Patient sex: F
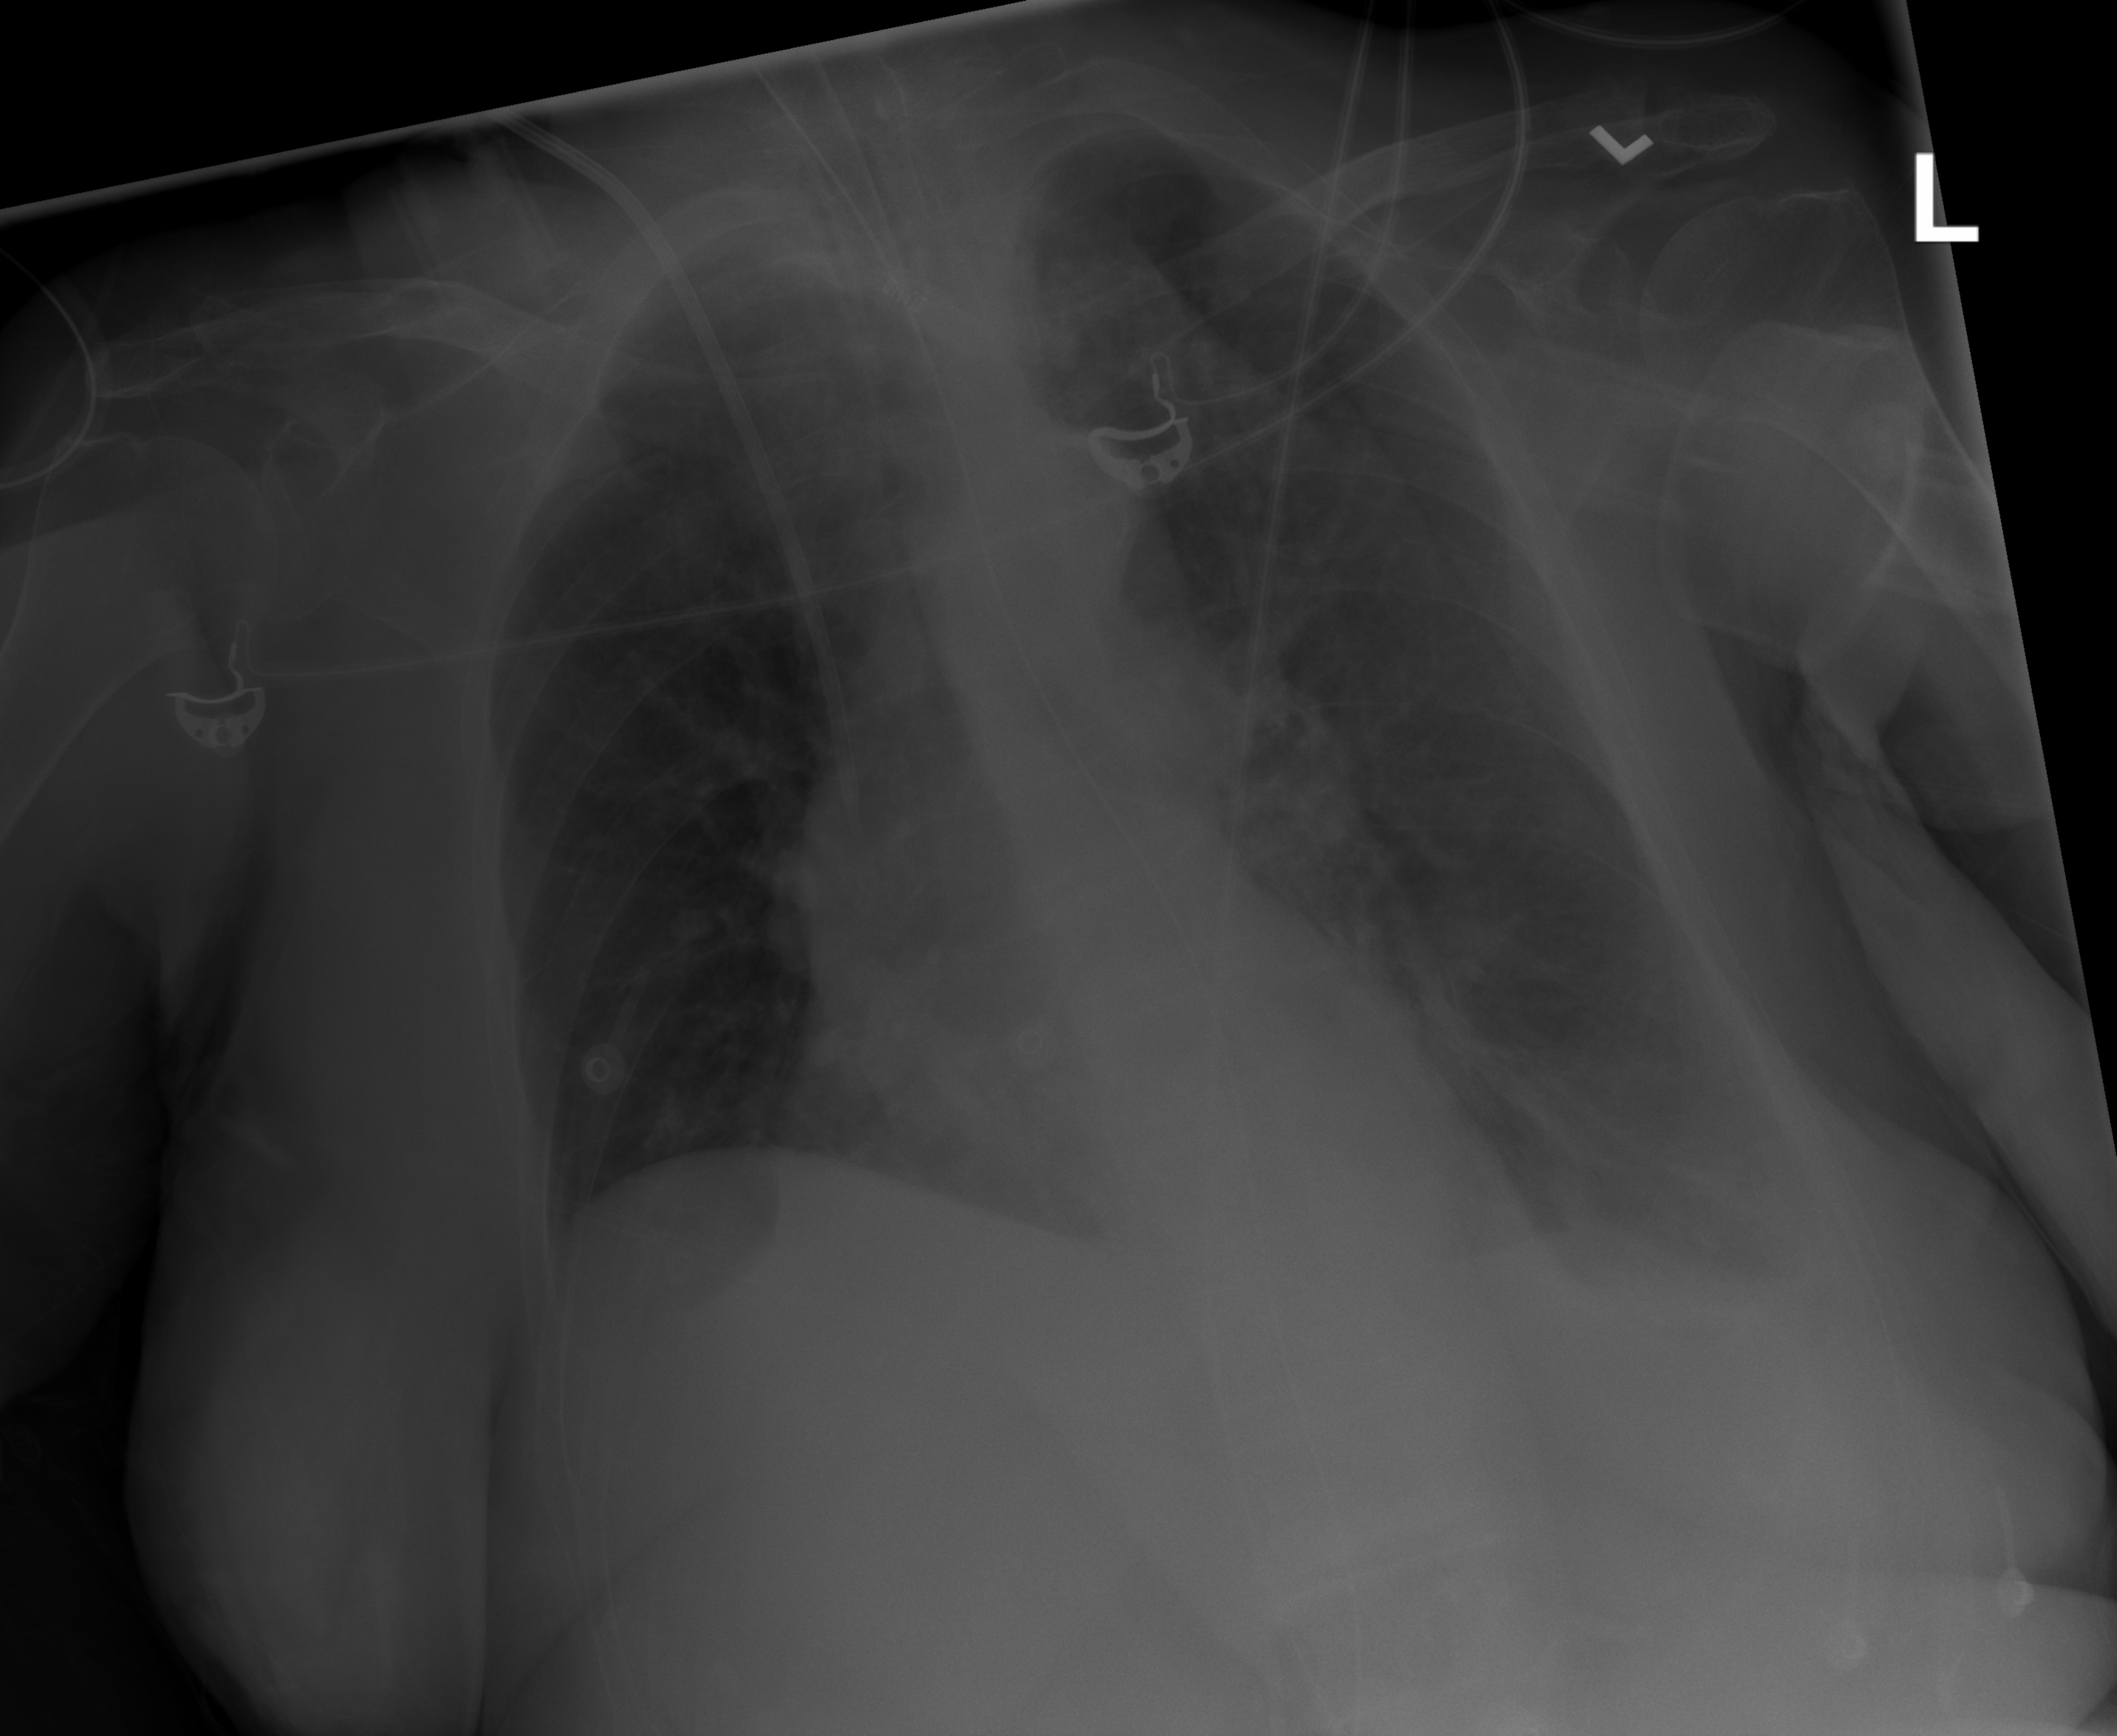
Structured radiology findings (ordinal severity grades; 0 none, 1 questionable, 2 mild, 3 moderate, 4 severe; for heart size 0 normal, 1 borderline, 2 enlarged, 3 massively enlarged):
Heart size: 0
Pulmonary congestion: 0
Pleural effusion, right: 0
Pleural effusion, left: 2
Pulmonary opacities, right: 0
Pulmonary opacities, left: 0
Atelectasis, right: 0
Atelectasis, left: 2